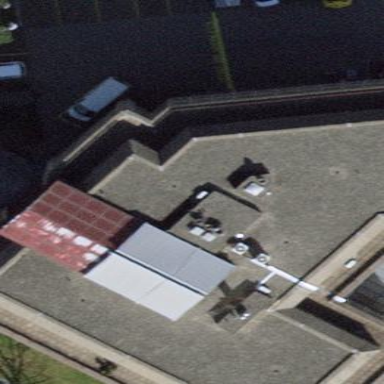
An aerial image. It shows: Commercial building.